Interaction volume radius: 10 \u00c5
Interaction volume height: 10 \u00c5
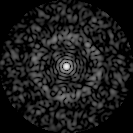
Disorder parameter: 0.8138